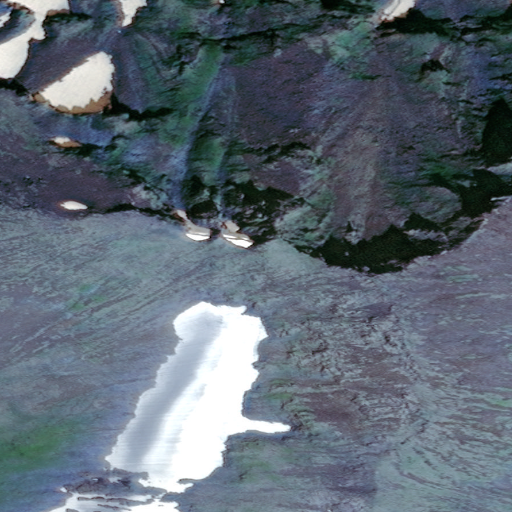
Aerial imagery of ridge(s) in Alaska named Kiokluk Mountains containing only unknown